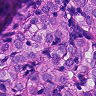
Metastatic tissue present: yes